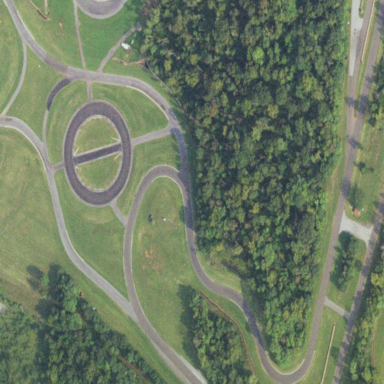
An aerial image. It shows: Asphalt raceway designed for motor sports.